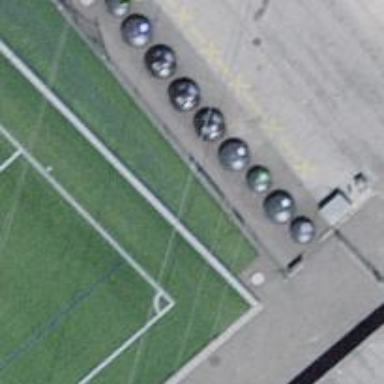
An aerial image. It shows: Recycling container for recycling.